【题型】解答题　【知识点】函数　【难度】medium
如图，抛物线 \(y = ax^2 + kx - 3\) 与 \(x\) 轴交于点 \(A(-3,0)\) 和点 \(B(1,0)\)，与 \(y\) 轴交于点 \(C\)，点 \(D\) 是抛物线的顶点。

\noindent (1) 求抛物线的解析式；

\noindent (2) 若点 \(P\) 是抛物线对称轴上一个动点，求点 \(P\) 的坐标，使得 \(PB + PC\) 的值最小。

\noindent (3) 设抛物线的顶点为 \(D\)，则点 \(D\) 在 \(\triangle AOC\) 的外接圆的 \underline{\quad\quad}（填“内部”或“外部”或“圆上”）
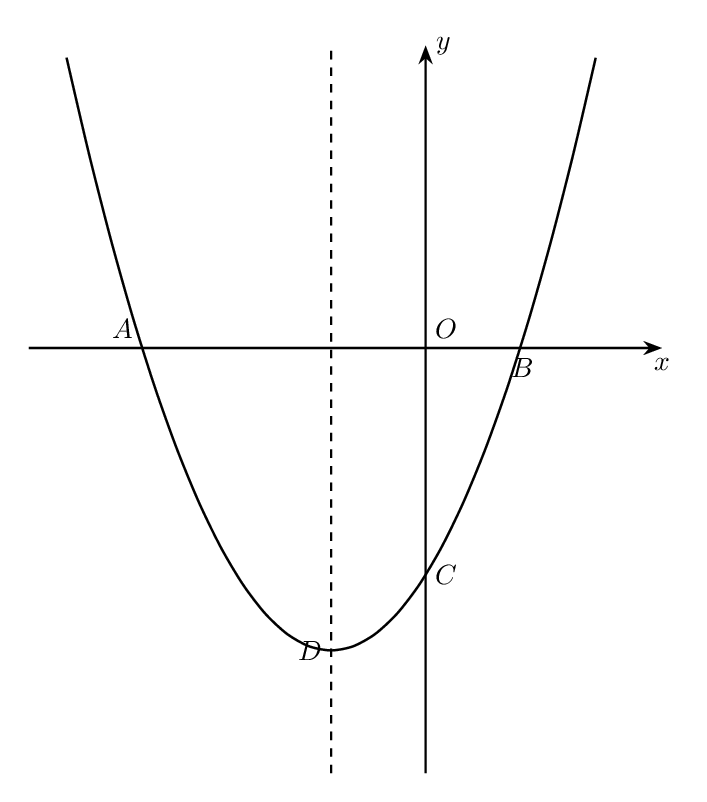
【解答】
\noindent 【答案】(1) \(y = x^2 + 2x - 3\)

\noindent (2) \(P(-1,-2)\)

\noindent (3) 外部

\noindent 【分析】

\noindent 【详解】（1）解：将点 \(A(-3,0)\)，\(B(1,0)\) 代入 \(y = ax^2 + kx - 3\)，

\noindent 得：
\[
\begin{cases}
9a - 3k - 3 = 0 \\
a + k - 3 = 0
\end{cases}
\]

\noindent 解得：
\[
\begin{cases}
a = 1 \\
k = 2
\end{cases}
\]

\noindent \(\therefore\) 抛物线的解析式为 \(y = x^2 + 2x - 3\)；

\noindent （2）解：\(\because\) 抛物线 \(y = x^2 + 2x - 3 = (x+1)^2 + 4\) 的对称轴为直线 \(x = -1\)，

\noindent \(\therefore\) 点 \(A(-3,0)\)，\(B(1,0)\) 关于对称轴对称，

\noindent \(\therefore\) 连接 \(AC\) 交对称轴于点 \(P\)，连接 \(BP\)，此时 \(PB + PC\) 的值最小，

\noindent 设直线 \(AB\) 的解析式为 \(y = k'x - 3\)，

\noindent 代入 \(A(-3,0)\) 得 \(0 = -3k' - 3\)，解得：\(k' = -1\)，

\noindent \(\therefore\) 直线 \(AB\) 的解析式为 \(y = -x - 3\)，

\noindent \(\therefore P(-1,-2)\)，

\noindent \(\because AP = BP\)，

\noindent \(\therefore PB + PC = AP + PC\) 的最小值是 \(AC\)，

\noindent \(\because A(-3,0)\)，\(C(0,-3)\)，

\noindent \(\therefore AC = \sqrt{(-3)^2 + (-3)^2} = 3\sqrt{2}\)，

\noindent \(\therefore PB + PC\) 的最小值为 \(3\sqrt{2}\)。

\noindent （3）解：\(\because AO = CO = 3\)，\(\angle AOC = 90^\circ\)，

\noindent \(\therefore \triangle AOC\) 的外接圆直径是 \(AC\)，圆心 \(Q\) 是 \(AC\) 中点，即 \(Q\left(-\dfrac{3}{2}, -\dfrac{3}{2}\right)\)，

\noindent 半径是 \(\dfrac{1}{2}AC = \dfrac{3\sqrt{2}}{2}\)，

\noindent 根据题意点 \(D\) 坐标是 \((-1,-4)\)，

\noindent \(\therefore DQ = \sqrt{\left(-1 + \dfrac{3}{2}\right)^2 + \left(-4 + \dfrac{3}{2}\right)^2} = \dfrac{\sqrt{26}}{2}\)，

\noindent \(\because DQ = \dfrac{\sqrt{26}}{2} > \dfrac{3\sqrt{2}}{2}\)，

\noindent \(\therefore\) 点 \(D\) 在 \(\triangle AOC\) 的外接圆的外部，

\noindent 故答案为：外部。

\noindent 【点睛】此题主要考查了待定系数法求二次函数解析式、轴对称求最短路径、圆周角定理以及点与圆的位置关系、圆周角定理、三角形外接圆、勾股定理等知识点，解题的关键是熟练掌握待定系数法求函数解析式及利用轴对称性质求出最短路线的长。
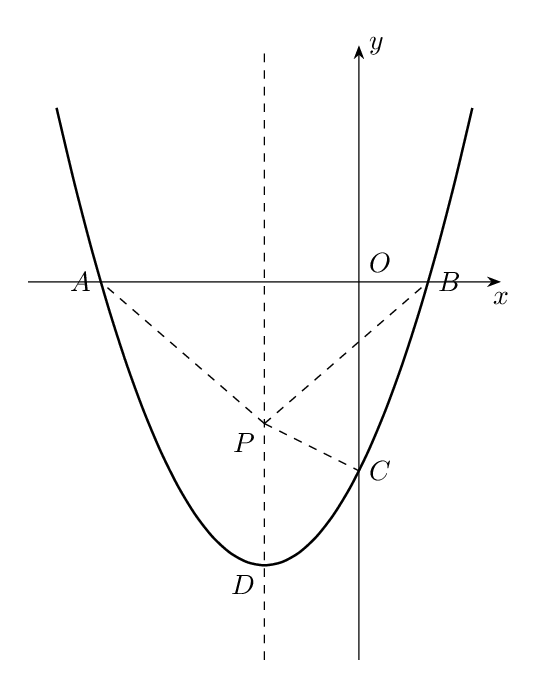
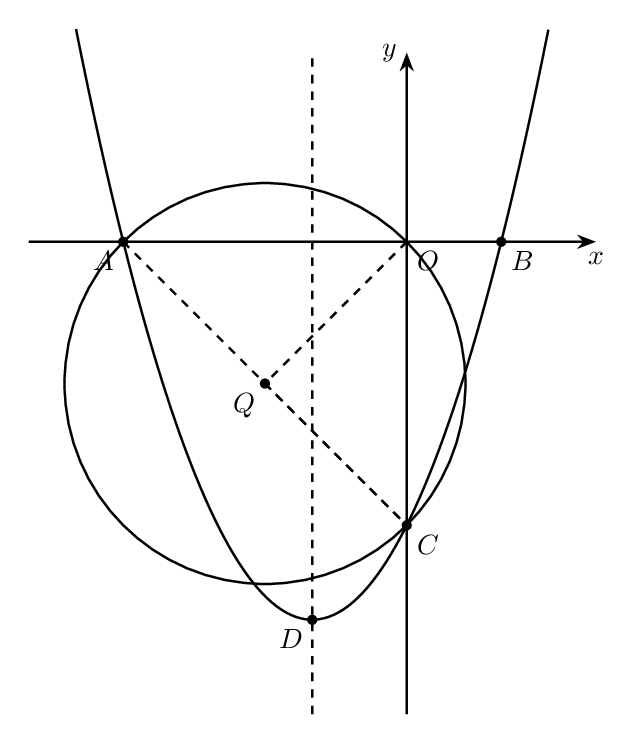